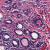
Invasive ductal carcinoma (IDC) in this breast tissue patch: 1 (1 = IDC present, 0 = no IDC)